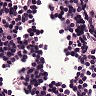
Metastatic tissue present: no